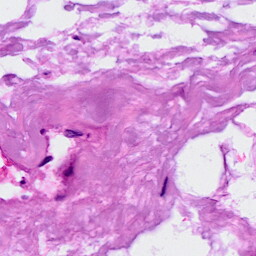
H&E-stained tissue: Breast